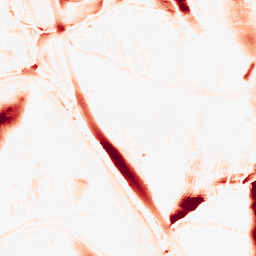
Category: morphological
Decomposition family: morphological_ellipse
Decomposition parameters: operation: opening
width: 20
height: 50
Upsampling method: quadratic
Upsampling parameters: scale: 8
Upsampling scale: 8